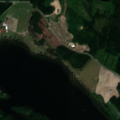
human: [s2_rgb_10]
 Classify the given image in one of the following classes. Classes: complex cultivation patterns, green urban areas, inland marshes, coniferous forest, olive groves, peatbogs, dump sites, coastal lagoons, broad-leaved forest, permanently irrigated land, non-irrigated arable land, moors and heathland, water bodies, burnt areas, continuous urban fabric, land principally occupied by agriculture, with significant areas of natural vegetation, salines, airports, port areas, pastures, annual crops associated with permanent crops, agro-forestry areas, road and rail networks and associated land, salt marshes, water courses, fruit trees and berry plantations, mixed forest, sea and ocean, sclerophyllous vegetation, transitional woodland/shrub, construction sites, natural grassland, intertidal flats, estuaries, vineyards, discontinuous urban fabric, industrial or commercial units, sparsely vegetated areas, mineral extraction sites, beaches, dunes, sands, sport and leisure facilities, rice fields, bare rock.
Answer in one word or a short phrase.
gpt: non-irrigated arable land, land principally occupied by agriculture, with significant areas of natural vegetation, coniferous forest, mixed forest, water bodies